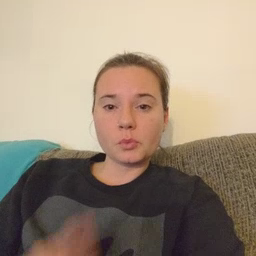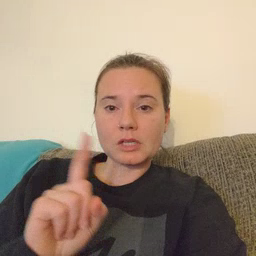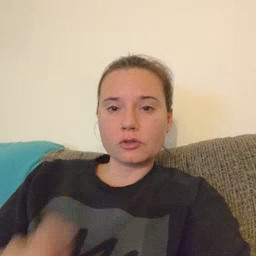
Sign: where